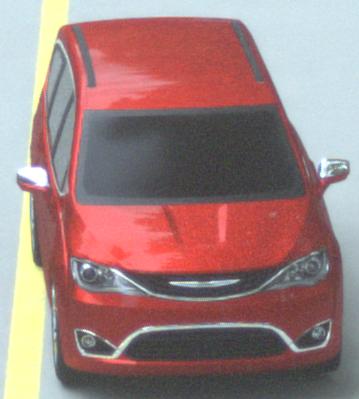
Make: Chrysler
Model: Pacifica
Detailed model: -
Model produced from: 2016
Model produced until: 2020
Doors: 5
Color: red
Road condition: dry road
Daytime: morning or afternoon
Contrast: low contrast